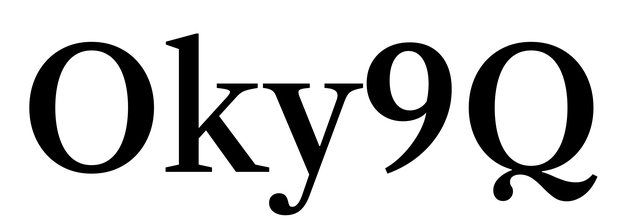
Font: LibreCaslonText_Medium